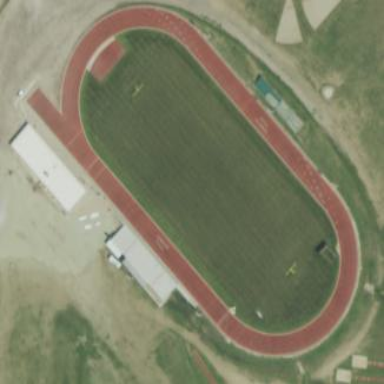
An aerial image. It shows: Athletics stadium used for leisure sports.